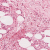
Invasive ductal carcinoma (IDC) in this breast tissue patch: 0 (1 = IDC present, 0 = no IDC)